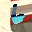
Label: 6